Question: I have the following Collection / Documents
'''
Location Collection
{
"geoHash" : "wwscjrm3nu01",
"timeStamp" : "March 25, 2020 at 1:07:38 PM UTC-4"
}
{
"geoHash" : "wwscjrm2wc2h",
"timeStamp" : "March 25, 2020 at 2:07:38 PM UTC-4"
}
'''
please replace the GeoHashs# with the example above

So, I was trying to query a range of those GeoHashs with ordering them by timestamp "DESC", Like the following
'''
db.collection('location')
.where('geoHash', '>=', 'wwkxt4kxmmvk')
.where('geoHash', '<=', 'wwt4vsn22peq')
.orderBy('timeStamp', 'DESC')
.limit(15).get()
'''
It didn't work, please the error below
'''
Error getting documents { Error: 3 INVALID_ARGUMENT: inequality filter property and first sort order must be the same: geoHash and timeStamp
at callErrorFromStatus (/srv/node_modules/@grpc/grpc-js/build/src/call.js:30:26)
at Http2CallStream.call.on (/srv/node_modules/@grpc/grpc-js/build/src/call.js:79:34)
at emitOne (events.js:121:20)
at Http2CallStream.emit (events.js:211:7)
at process.nextTick (/srv/node_modules/@grpc/grpc-js/build/src/call-stream.js:97:22)
at _combinedTickCallback (internal/process/next_tick.js:132:7)
at process._tickDomainCallback (internal/process/next_tick.js:219:9)
code: 3,
details: 'inequality filter property and first sort order must be the
same: geoHash and timeStamp',
metadata: Metadata { internalRepr: Map {}, options: {} } }
'''
What if I have thousands or millions of documents in this collection per month or day!? Does anyone of you face this problem and what's the best way to work around it?
I really appreciate your help and support in solving this issue. I have reproduced what I see in my end.
Currently, I am using the following query with Node js
'''
db.collection('locations')
.where('geoHash', '>=', 'wwkxt4kxmmvk')
.where('geoHash', '<=', 'wwt4vsn22peq')
.orderBy('geoHash')
.orderBy('timeStamp', 'desc')
.limit(15).get().then(snapshot => {
if (snapshot.empty) {
console.log('No matching documents.');
}
snapshot.forEach(doc => {
console.log(doc.data());
});
});
'''
The expectation is filtering the GeoHashs > Order the GeoHashs > Order it by timestamp. So, the end results suppose to ordered timestamp, but I see is the following,
'''
10:08:24.901 AM
test
{ geoHash: 'wwscjrm3nu01',
timeStamp: Timestamp { _seconds: <PHONE>, _nanoseconds: 0 },
post: '3' }
10:08:24.900 AM
test
{ geoHash: 'wwscjrm3nu01',
timeStamp: Timestamp { _seconds: <PHONE>, _nanoseconds: 0 },
post: '1' }
10:08:24.900 AM
test
{ geoHash: 'wwscjrm2wc2h',
timeStamp: Timestamp { _seconds: <PHONE>, _nanoseconds: 0 },
post: '2' }
'''
As you see in the output above, I am excepting to see Post 1 > 2 > 3 based on timeStamp, but what i see above is Post 2 > 1 > 3.
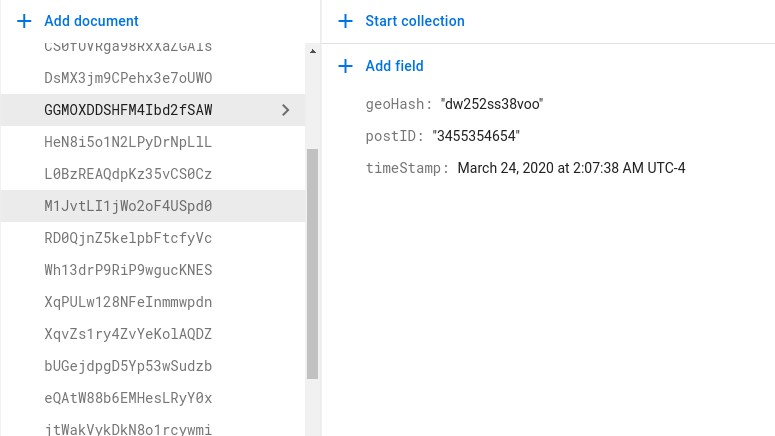
Answer: So your working query is:
'''
db.collection('locations')
.orderBy("geoHash")
.where('geoHash', '>=', range.lower)
.where('geoHash', '<=', range.upper)
.orderBy('timeStamp', 'DESC')
.limit(15).get()
'''
From what I see the results you get are ordered by 'geoHash', and only then by 'timeStamp'. So: if two documents have the same 'geoHash' value, they will be in order of their 'timeStamp' value.
This is working as intended: when you do a range query on a field, you always first need to order on that field. And since you first order on that field, the results come back in the order of that field.
This is inherent about Firestore's query model, so it may help to know more about that.. It's performance guarantees mean that it must always be able to stream the results from the database once it's found the starting point for your query. Re-ordering an unknown number of results would make it impossible to always satisfy that performance guarantee, so is not a supported operation.
To get the results in order of their timestamps, you'll want to reorder them in your application code.